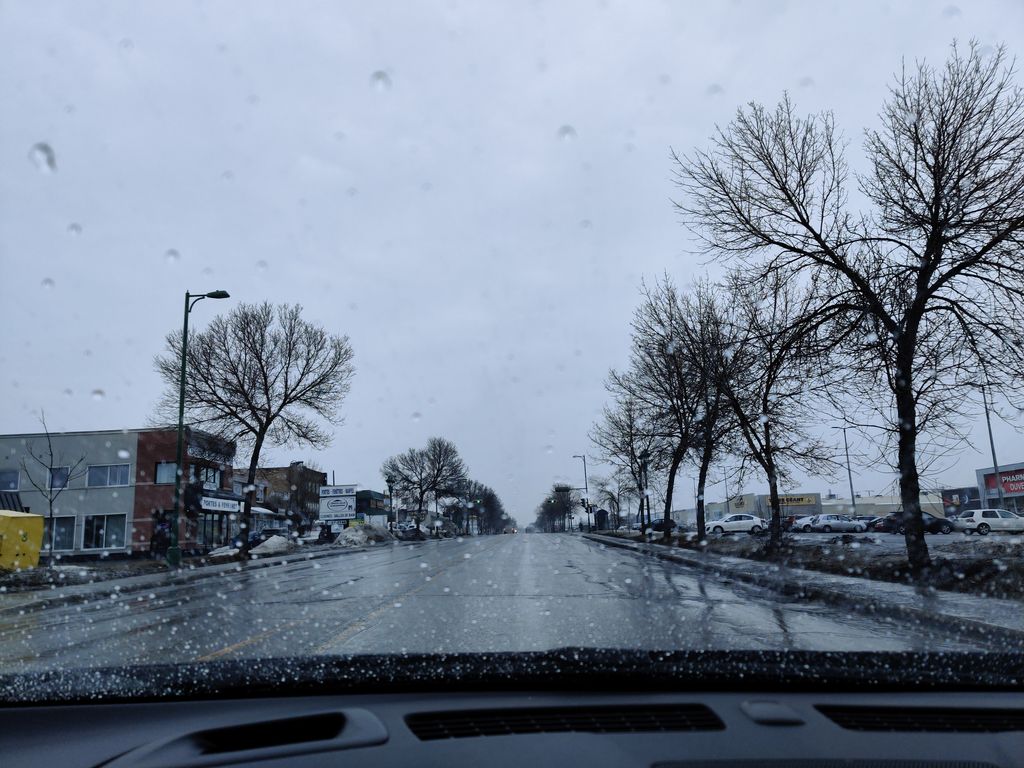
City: montreal